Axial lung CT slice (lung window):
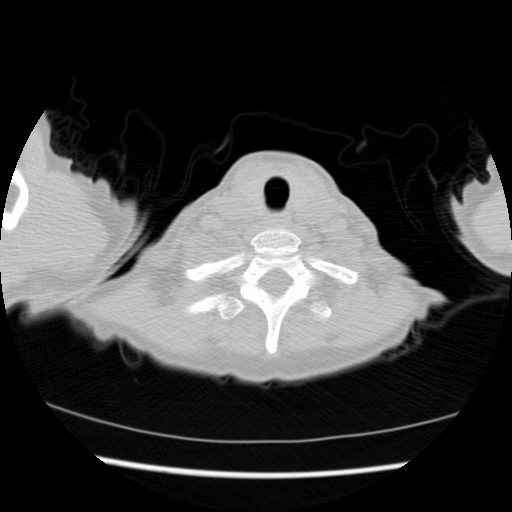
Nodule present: no